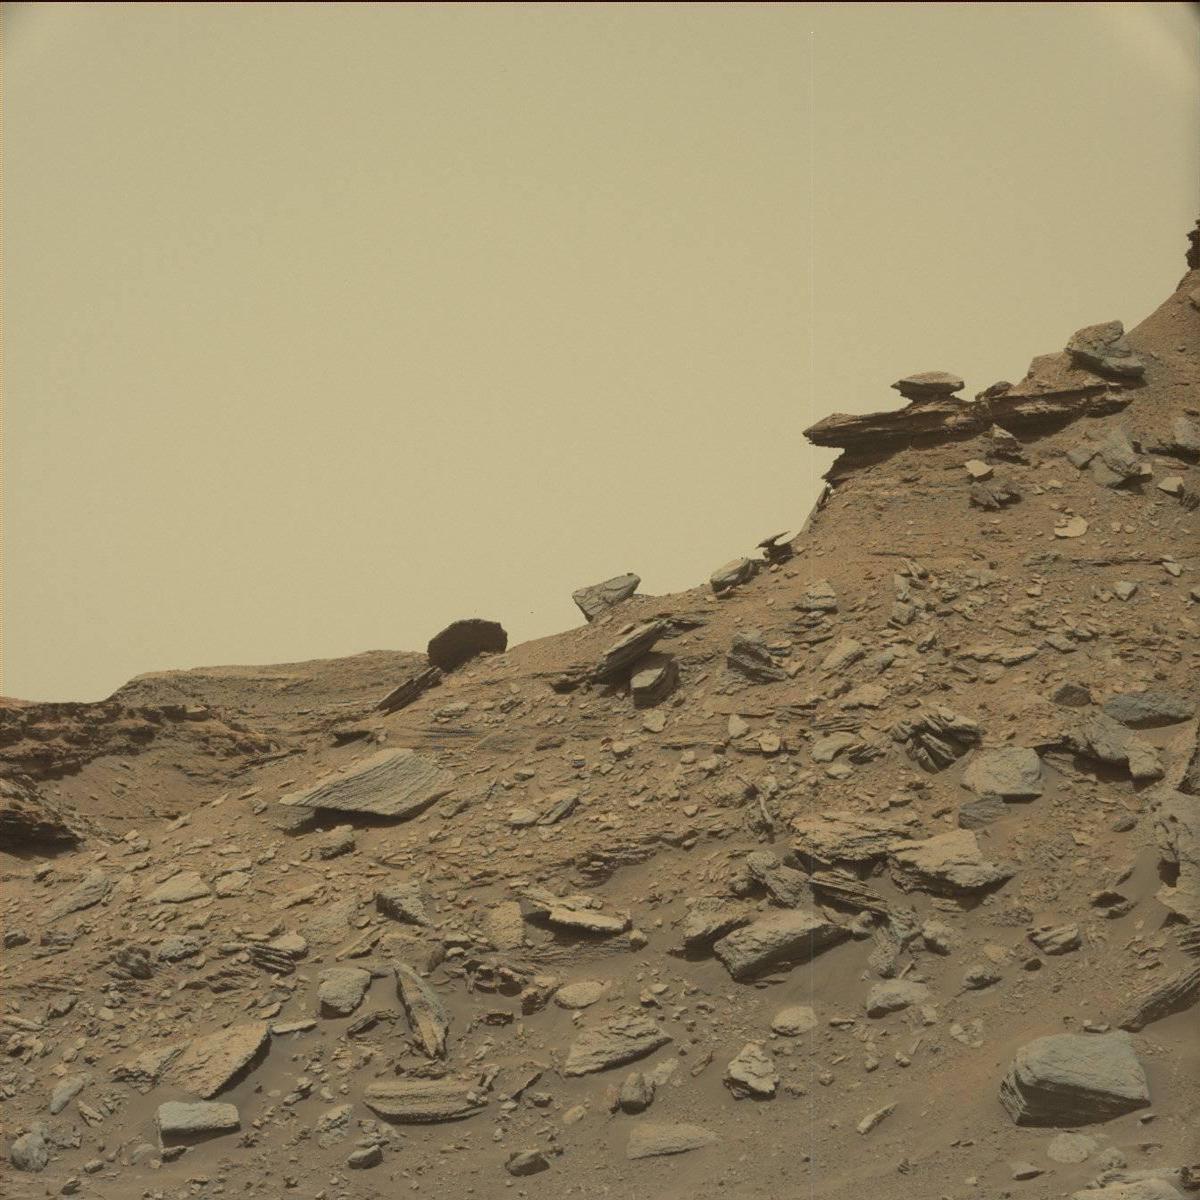
Terrain classes present: Bedrock, Rock, Sand / Soil, Sky